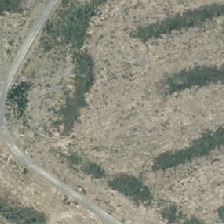
Land cover: harvested_forest